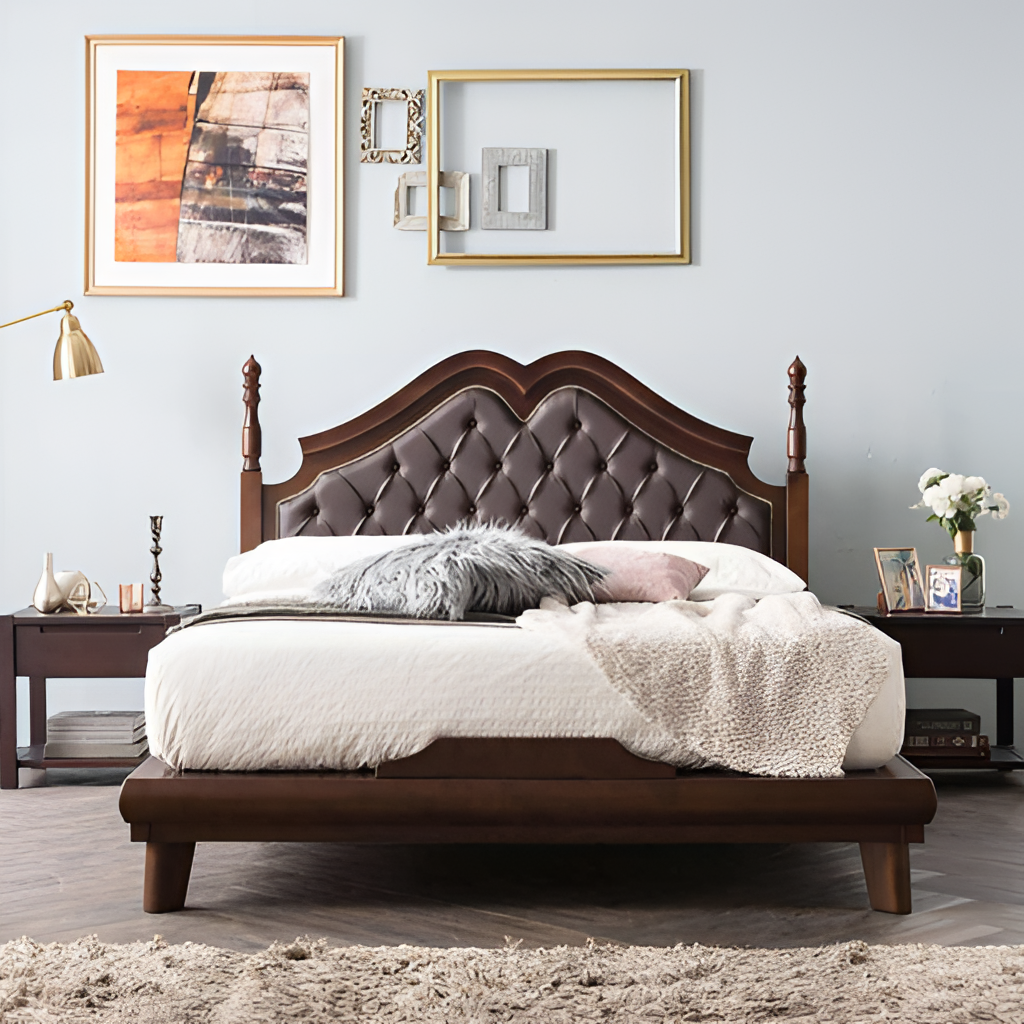
bedroom, leather bed, gray paint wallpaper, with solid pattern, transitional, wood flooring, with herringbone pattern